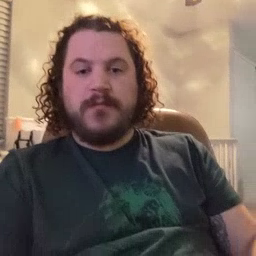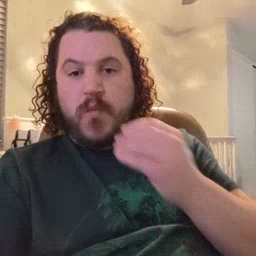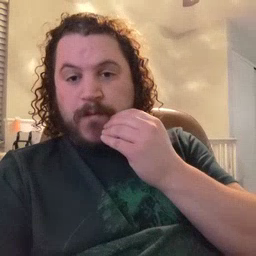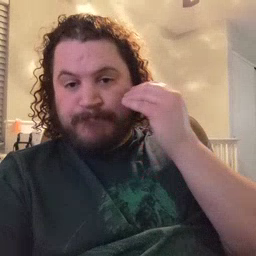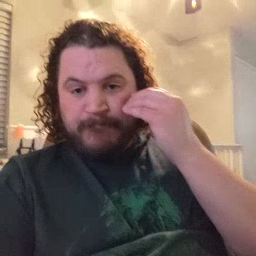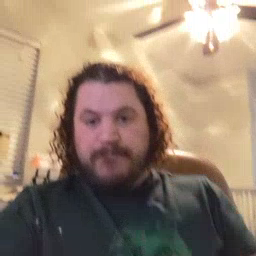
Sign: home